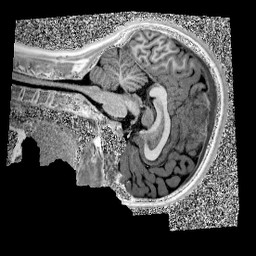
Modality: UNIT1
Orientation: sagittal
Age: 12
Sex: female
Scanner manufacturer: siemens
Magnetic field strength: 3 T
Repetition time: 4 s
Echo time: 0.00299 s